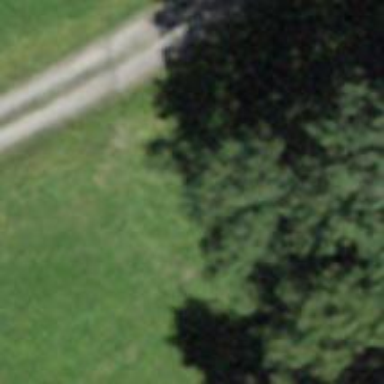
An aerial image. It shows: Unpaved track with grade1 quality.